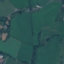
Land use / land cover class: Pasture